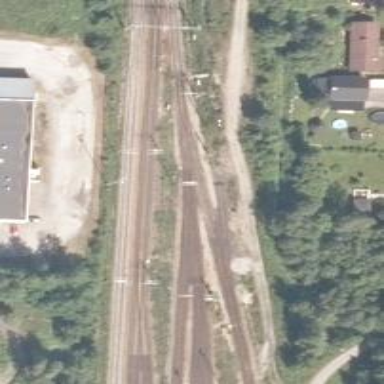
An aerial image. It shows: Railway track with electrified contact lines. This is siding track.